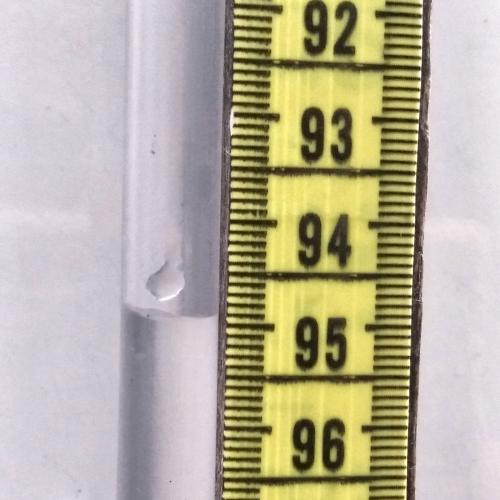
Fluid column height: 94.9 cm